Question: In his article about <URL>, Nathan Yau uses directed segments to show where change is more pronounced between periods.
Is there a straightforward way to generate a similar plot using 'ggplot2'?
Here's the <URL>, and the original plot:

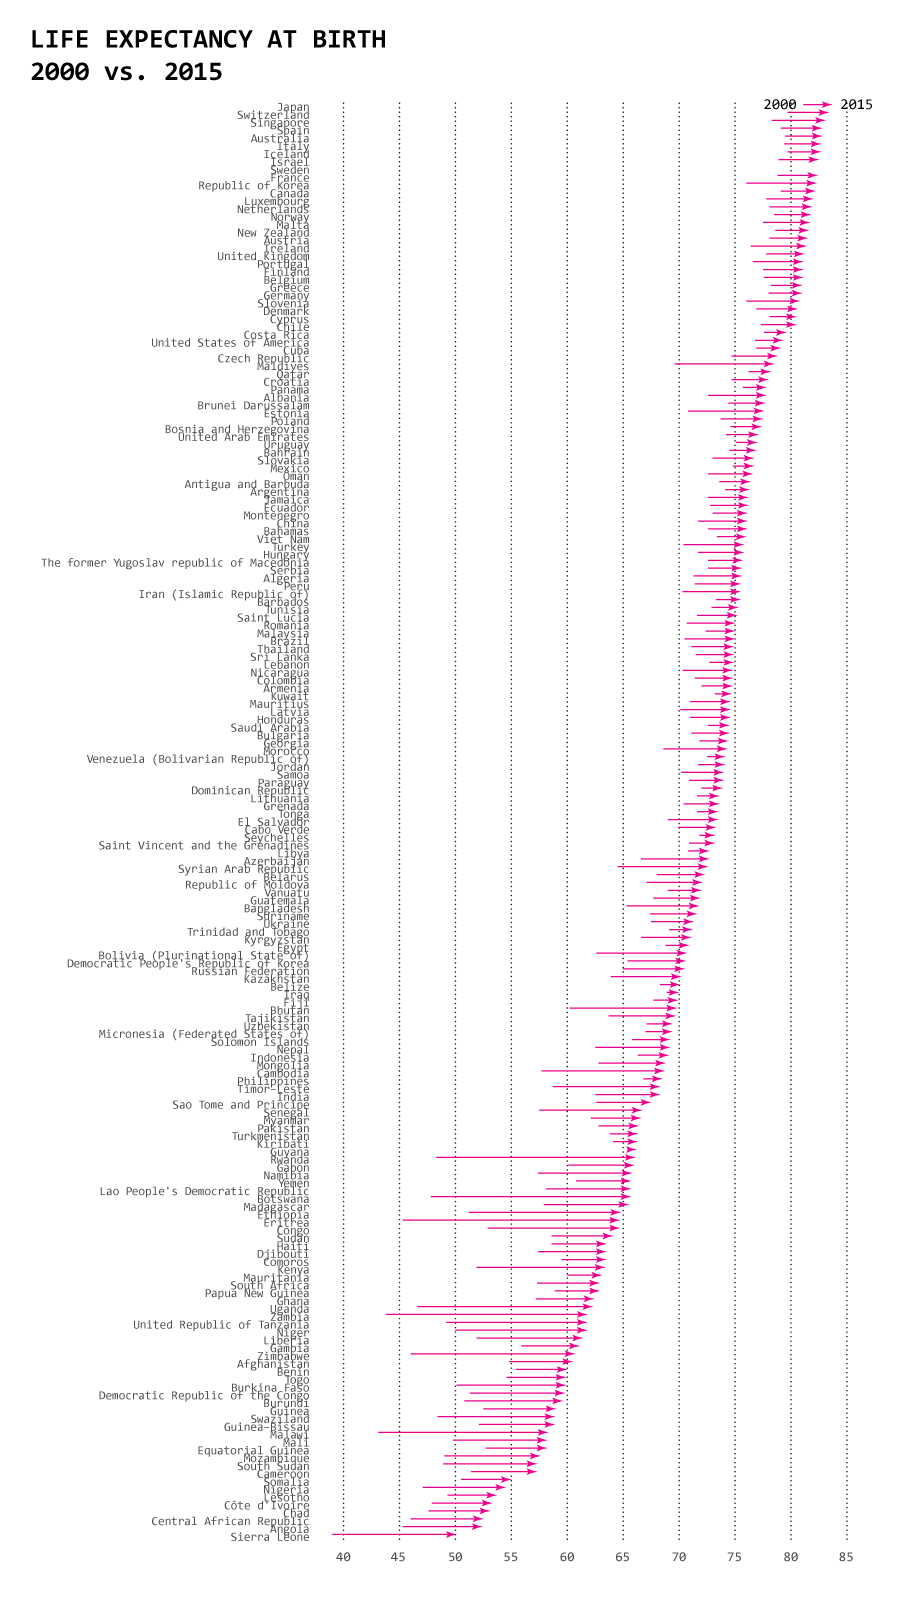
Answer: What about this?
'''
#load packages
library(ggplot2)
library(dplyr)
library(tidyr)
#read data
df <- read.csv(url("https://www.dropbox.com/s/7mmpor5m8dek51a/df.csv?raw=1"))
df_1 <- df %>%
filter(Year%in%c("2000", "2015")) %>%
mutate(year = "year") %>%
tidyr::unite(year_fin, year, Year, sep = ".") %>%
select(Country, year_fin, life_expectancy_birth_both) %>%
tidyr::spread(year_fin, life_expectancy_birth_both)
#reorder data
df_2 <- transform(df_1, Country = reorder(Country, year.2015))
#plot
ggplot(df_2, aes(x=life_expectancy_birth_both, y=Country)) +
geom_segment(aes(x= year.2000 , xend= year.2015, y=Country, yend=Country), color = "red", size = 0.2,
arrow = arrow(length = unit(0.1, "cm")))+
scale_x_continuous(breaks=c(40,45,50, 55, 60, 65, 70, 75, 80, 85))+
geom_vline(xintercept = c(40,45,50, 55, 60, 65, 70, 75, 80, 85), linetype = 3, size =0.20)+
labs(title = "LIFE EXPECTANCY AT BIRTH" ,
subtitle = "2000 vs. 2015",
x= " ",
y= " ")+
theme(plot.title=element_text(size=10,
hjust= -1,
face="bold",
colour="black"),
plot.subtitle=element_text(size=8,
hjust=-0.52,
face="bold",
color="black"),
axis.text.y=element_text(size = 4),
axis.text.x=element_text(size = 4),
axis.ticks=element_blank(),
panel.background=element_blank())
ggsave("life_expectancy.png", height = 10, width = 5 , dpi = 600)
'''
<URL>